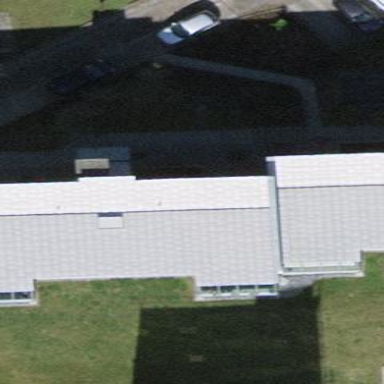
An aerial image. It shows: Flat-roofed apartment building with ghostwhite exterior and roof in gainsboro color.